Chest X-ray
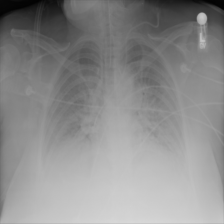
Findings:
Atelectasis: negative
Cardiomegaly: negative
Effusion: negative
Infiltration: negative
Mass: negative
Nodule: negative
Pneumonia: negative
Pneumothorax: negative
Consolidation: negative
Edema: negative
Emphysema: negative
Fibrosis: negative
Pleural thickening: negative
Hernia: negative